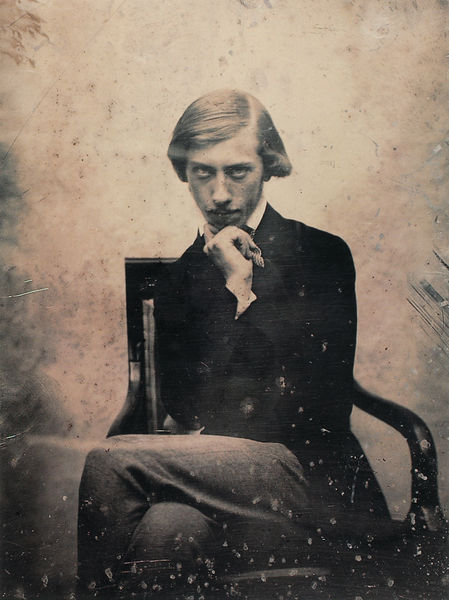
Titel: Portrait de Stanislas Ratel; Porträt des Stanislas Ratel
Künstler: Marie Charles Isidore Choiselat
Institution: Paris, Musée Carnavalet/inv. Ph 4755
Schlagwörter: hand, mann, weiß, sitzen, braun, frau, frisur, geste, grau, schwarz, stuhl, blick, alt, anzug, hose, jacke, augen, kragen, portrait, porträt, haare, pose, sessel, frontal, beine, position, sepia, seitenscheitel, denkend, sakko, foto, fotografie, schwarz-weiß, intensiv, photo, taschentuch, fleckig, stuhö, 19. jahrhundert, denkender mann